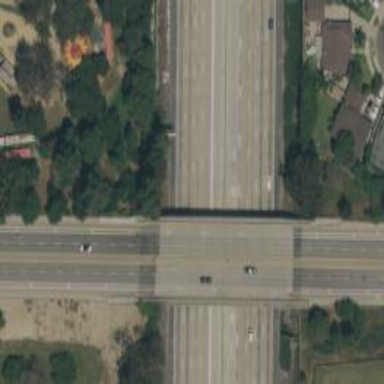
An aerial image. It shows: Secondary road bridge with separate track for cyclists.